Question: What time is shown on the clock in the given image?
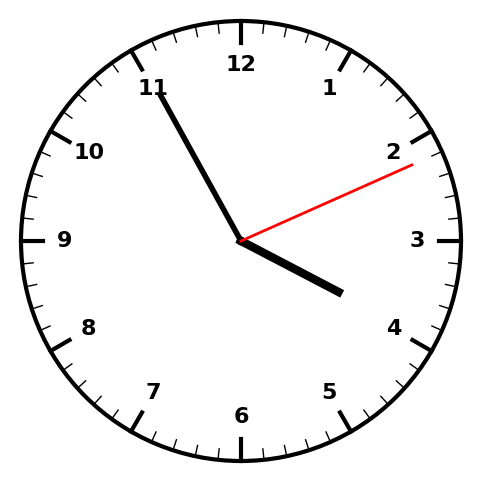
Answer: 03:55:11